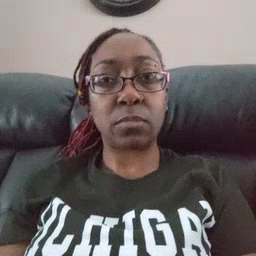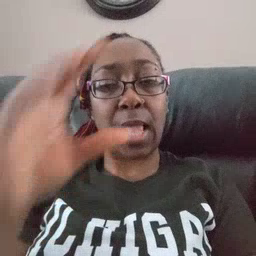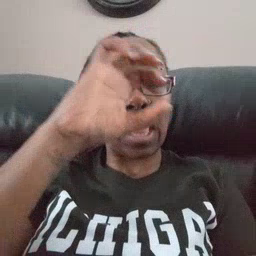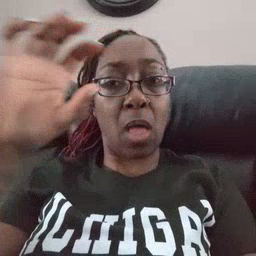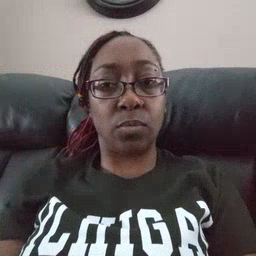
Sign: cloud